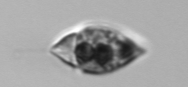
Label: Amphidinium